Question: '''
<ControlTemplate TargetType="{x:Type Button}"
x:Key="BoutonGris">
<Button Foreground="White"
BorderBrush="Transparent"
HorizontalAlignment="Center"
VerticalAlignment="Center"
HorizontalContentAlignment="Stretch"
VerticalContentAlignment="Stretch">
<Button.Content>
<Border CornerRadius="3"
HorizontalAlignment="Stretch"
VerticalAlignment="Stretch">
<ContentPresenter />
<Border.Style>
<Style TargetType="{x:Type Border}">
<Setter Property="Background"
Value="#58585a" />
<Style.Triggers>
<Trigger Property="IsMouseOver"
Value="True">
<Setter Property="Background"
Value="{DynamicResource DegradeCouleurTheme}" />
</Trigger>
</Style.Triggers>
</Style>
</Border.Style>
</Border>
</Button.Content>
<Button.Style>
<Style TargetType="{x:Type Button}">
<Setter Property="Template">
<Setter.Value>
<ControlTemplate TargetType="{x:Type Button}">
<ContentPresenter />
</ControlTemplate>
</Setter.Value>
</Setter>
</Style>
</Button.Style>
</Button>
</ControlTemplate>
'''
'''
<Button x:Name="BtnRestoreDefault" Template="{DynamicResource BoutonGris}" Content="Rest. defaut" Height="27" Width="88" Click="Button_Click_RestoreDefault"/>
'''
My problem is that the button don't appear to have the Height="27" and Width="88".

The button has the good size, but the gray area don't. I have use the Stretch keywords on the Template but i don't find the mistake.
If i use Stretch for HorizontalAlignment, HorizontalContentAlignment, VerticalAlignment, and VerticalContentAlignment, the gray has the good size, but, the text content is in left/up ! I would like a center text.
Anyone have an idea please ?
Thanks a lot,
Best regards,
Nixeus
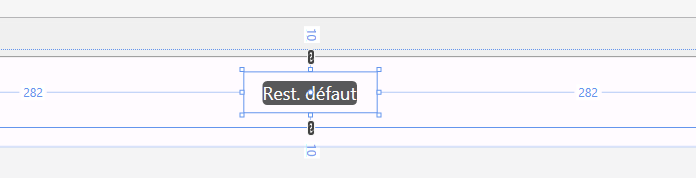
Answer: This should do the trick.
'''
<ControlTemplate TargetType="{x:Type Button}" x:Key="BoutonGris">
<Button Foreground="White" BorderBrush="Transparent"
HorizontalAlignment="Stretch" VerticalAlignment="Stretch"
HorizontalContentAlignment="Stretch" VerticalContentAlignment="Stretch" >
<Button.Content>
<!-- A lot of your code -->
</Button.Content>
<!-- A lot of your code -->
</Button>
</ControlTemplate>
'''
One question, why do you have a 'Button' in your 'ControlTemplate' for a 'Button'? Usually, I would expect simple controls like 'Border' etc here, because you want to reimplement the visual appearance.
One of the 'ContentPresenter' should be declared like this.
'''
<ContentPresenter HorizontalAlignment="Center" VerticalAlignment="Center"/>
'''
I'm not sure which one. But you can try both. ;o)